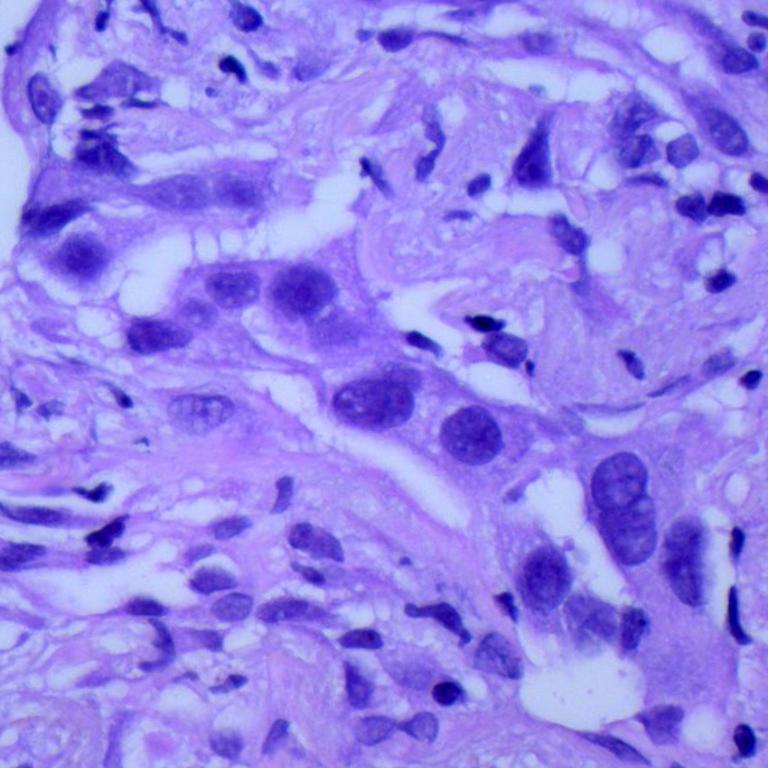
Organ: lung
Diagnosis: adenocarcinomas